Field crop: maize
Growth stage: 2
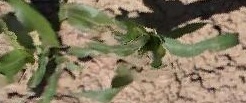
Species: maize